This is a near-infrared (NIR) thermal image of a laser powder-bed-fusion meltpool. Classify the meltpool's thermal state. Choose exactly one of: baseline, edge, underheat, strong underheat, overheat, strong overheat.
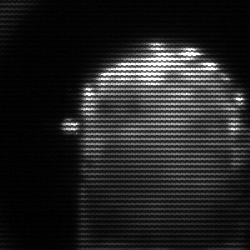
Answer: baseline